Field crop: maize
Growth stage: 1
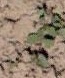
Species: convolvulus